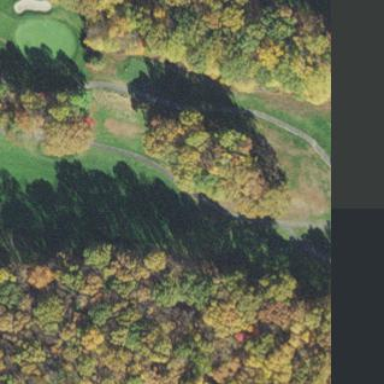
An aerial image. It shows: Golf fairway in the image.